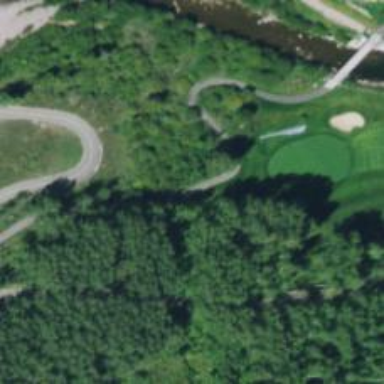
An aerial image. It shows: Track road intersecting with golf path.